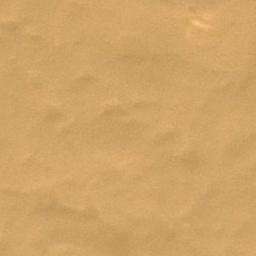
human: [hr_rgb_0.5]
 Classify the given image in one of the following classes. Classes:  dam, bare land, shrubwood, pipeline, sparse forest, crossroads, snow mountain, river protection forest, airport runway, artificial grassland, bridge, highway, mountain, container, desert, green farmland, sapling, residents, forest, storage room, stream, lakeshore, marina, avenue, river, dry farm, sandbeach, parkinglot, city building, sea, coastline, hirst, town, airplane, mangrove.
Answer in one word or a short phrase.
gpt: desert